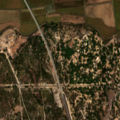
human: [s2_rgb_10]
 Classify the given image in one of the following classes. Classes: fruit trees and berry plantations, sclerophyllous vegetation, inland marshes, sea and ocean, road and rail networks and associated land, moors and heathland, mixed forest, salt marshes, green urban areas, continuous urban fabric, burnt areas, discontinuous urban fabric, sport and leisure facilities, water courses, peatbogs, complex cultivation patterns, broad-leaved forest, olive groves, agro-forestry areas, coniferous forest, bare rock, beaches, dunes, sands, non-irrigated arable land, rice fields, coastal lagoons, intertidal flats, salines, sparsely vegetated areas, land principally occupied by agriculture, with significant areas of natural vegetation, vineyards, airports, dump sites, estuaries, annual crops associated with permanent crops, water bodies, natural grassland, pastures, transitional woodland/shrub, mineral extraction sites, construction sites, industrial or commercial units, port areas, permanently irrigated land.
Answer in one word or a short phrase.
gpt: rice fields, mixed forest, salines